Field crop: maize
Growth stage: 1
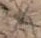
Species: salsola